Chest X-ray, AP view. Patient: 36 years old, sex M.
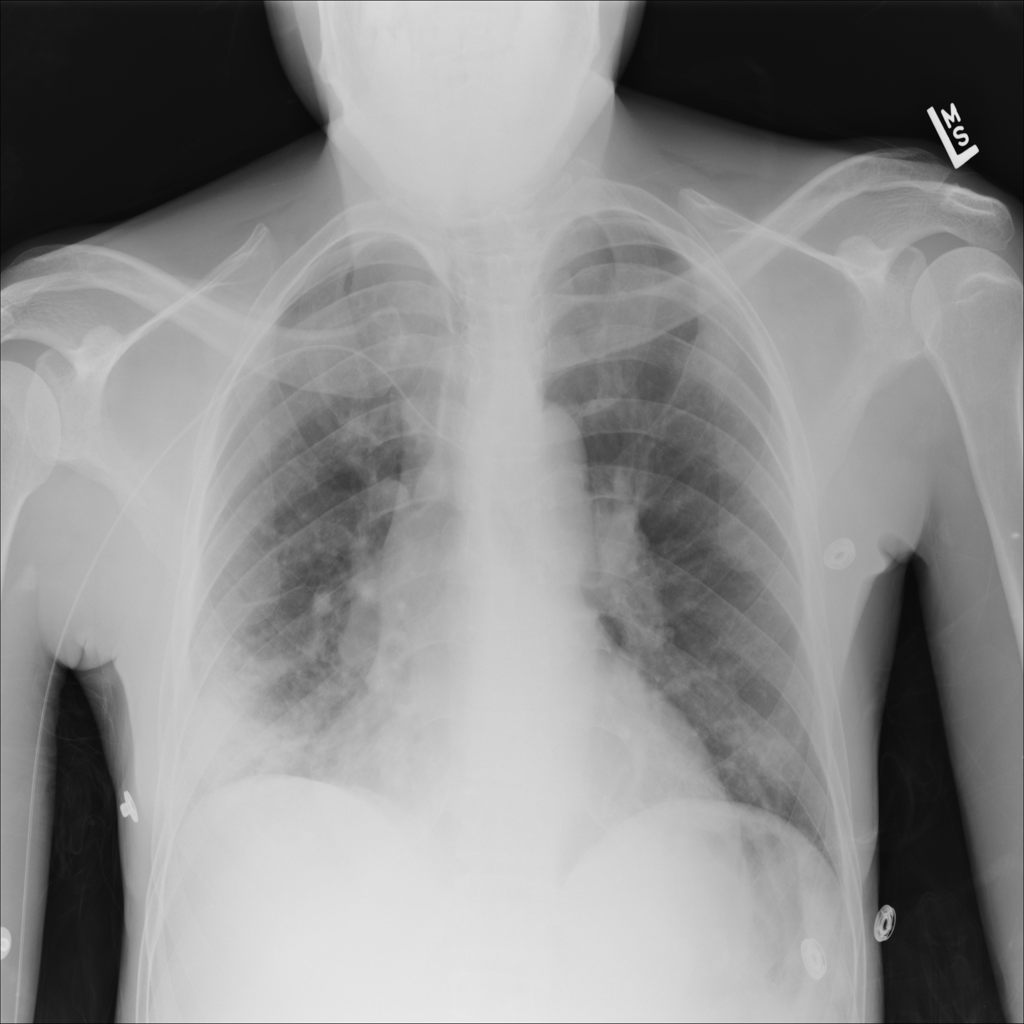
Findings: No Finding